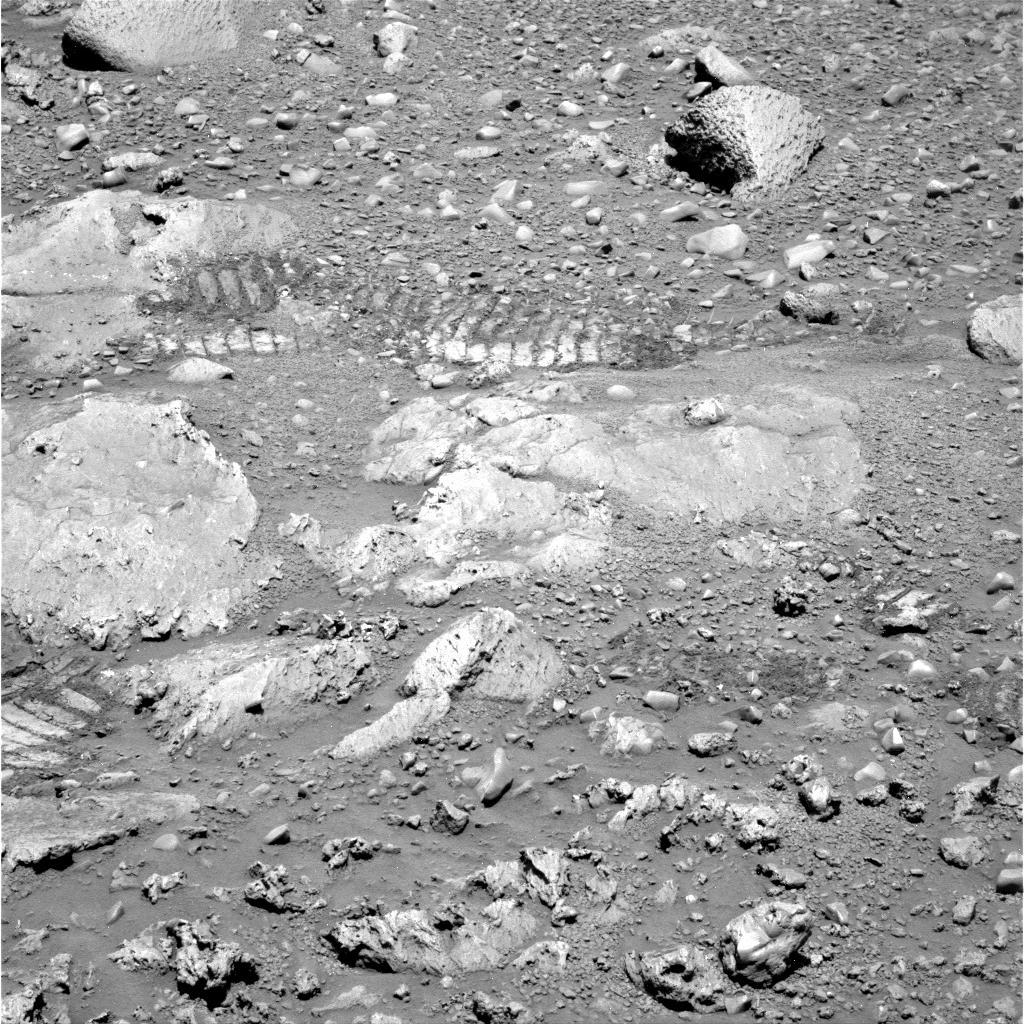
Terrain classes present: Bedrock, Gravel / Sand / Soil, Rock, Shadow, Track